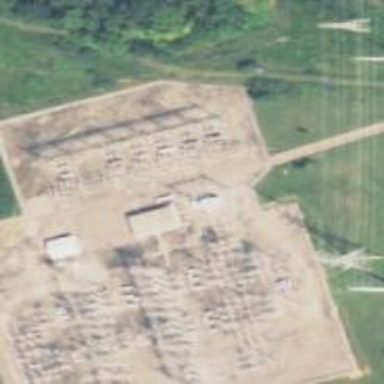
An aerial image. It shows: Switch used for power control.